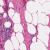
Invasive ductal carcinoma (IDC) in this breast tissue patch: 0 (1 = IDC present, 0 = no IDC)